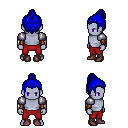
a pixel art fantasy rpg character, male body template, dark elf, purple skin, steel arm armor, red pants, blue short topknot hairstyle, leather bracers, maroon shoes, four views (front, back, left, right), 2x2 character sprite sheet, small pixel art, hard edges, no anti-aliasing